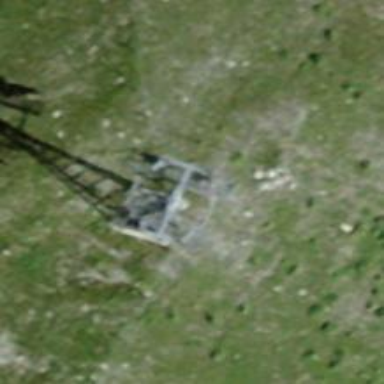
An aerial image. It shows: Pylon for aerialway.